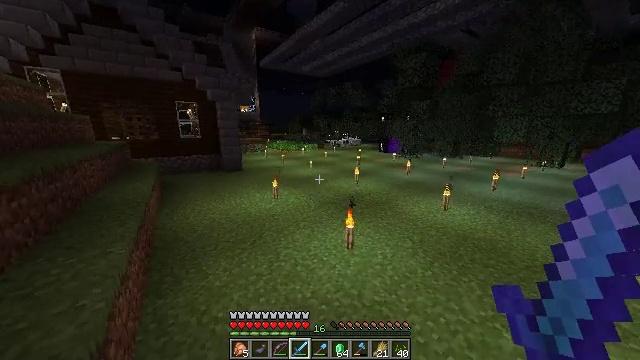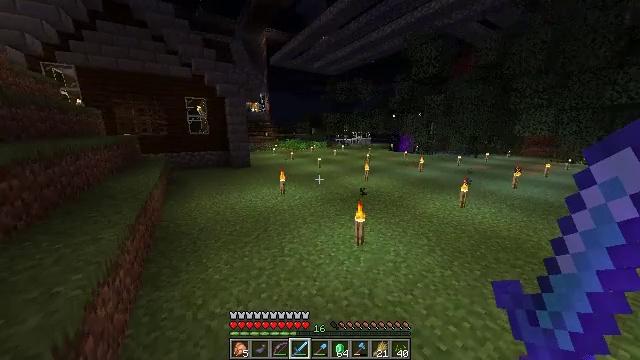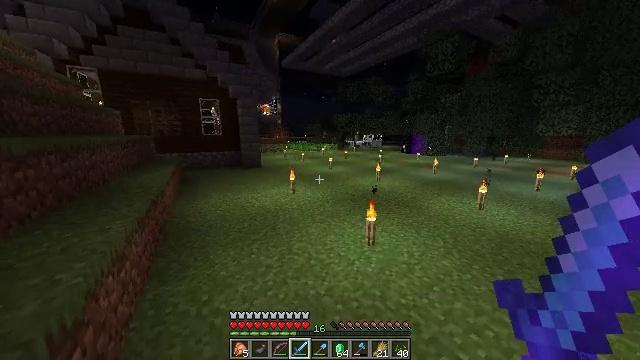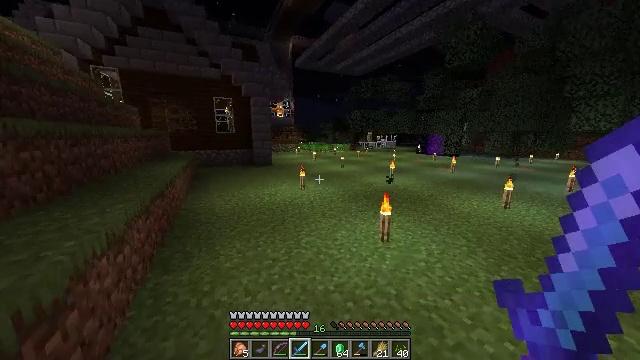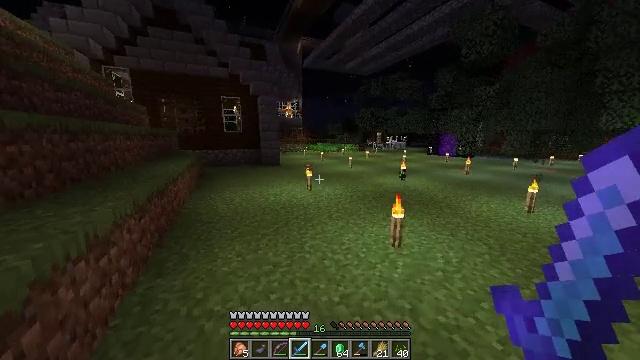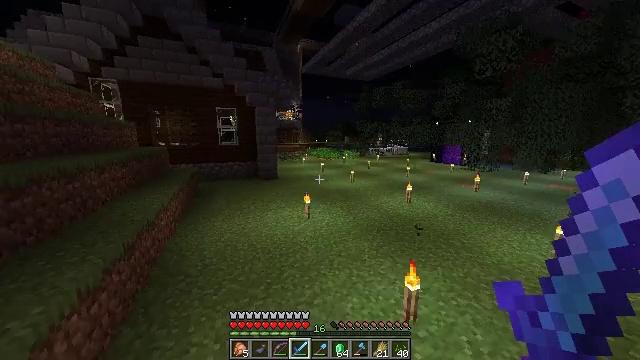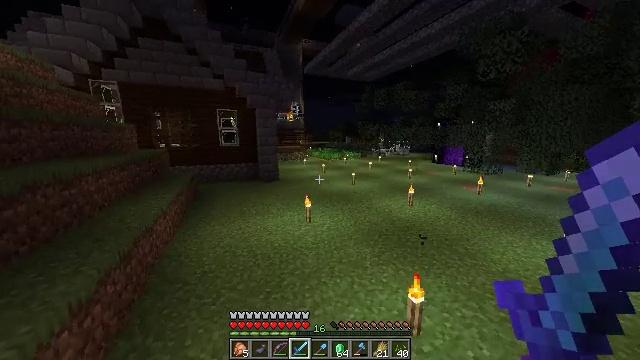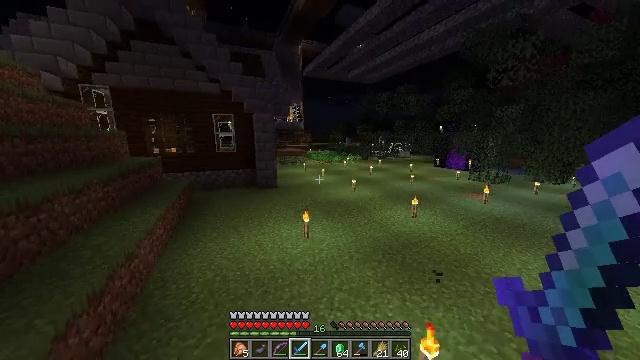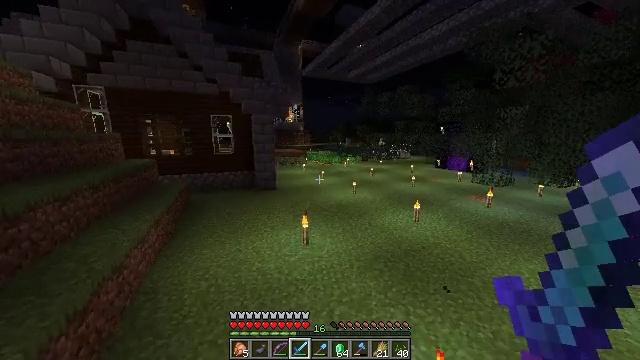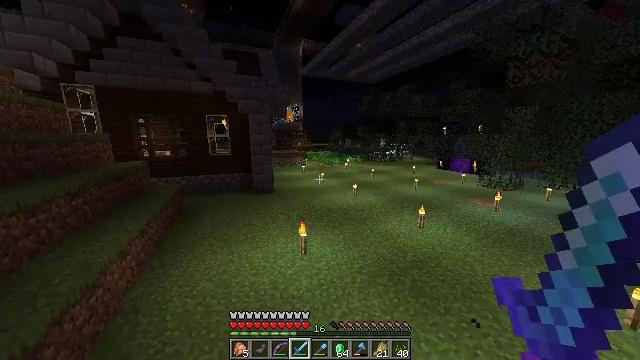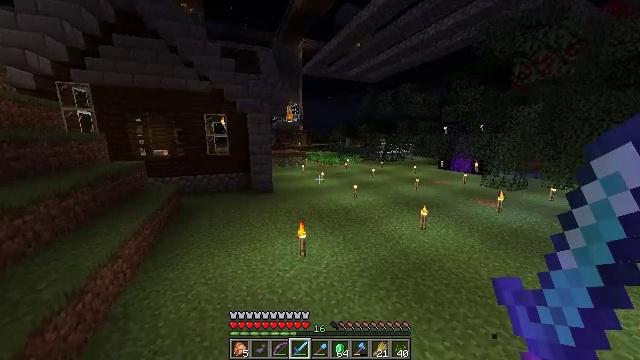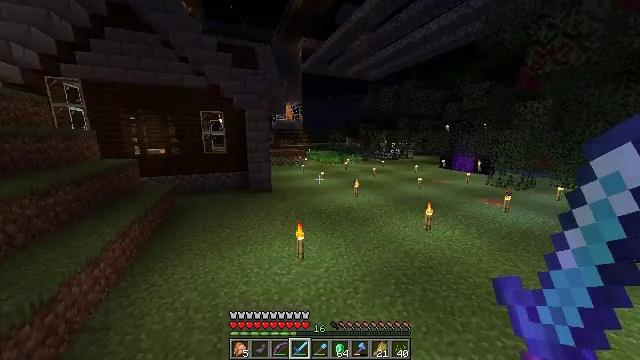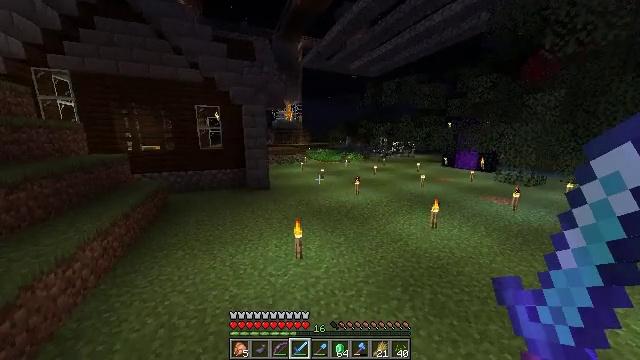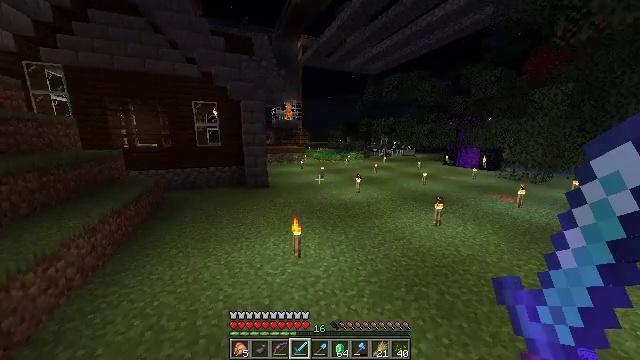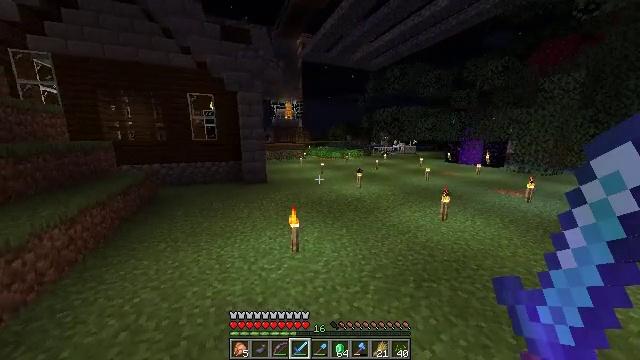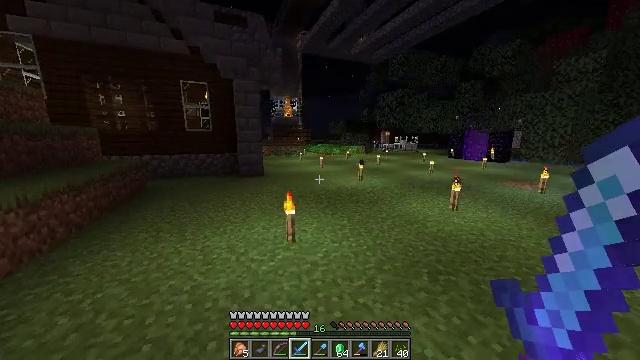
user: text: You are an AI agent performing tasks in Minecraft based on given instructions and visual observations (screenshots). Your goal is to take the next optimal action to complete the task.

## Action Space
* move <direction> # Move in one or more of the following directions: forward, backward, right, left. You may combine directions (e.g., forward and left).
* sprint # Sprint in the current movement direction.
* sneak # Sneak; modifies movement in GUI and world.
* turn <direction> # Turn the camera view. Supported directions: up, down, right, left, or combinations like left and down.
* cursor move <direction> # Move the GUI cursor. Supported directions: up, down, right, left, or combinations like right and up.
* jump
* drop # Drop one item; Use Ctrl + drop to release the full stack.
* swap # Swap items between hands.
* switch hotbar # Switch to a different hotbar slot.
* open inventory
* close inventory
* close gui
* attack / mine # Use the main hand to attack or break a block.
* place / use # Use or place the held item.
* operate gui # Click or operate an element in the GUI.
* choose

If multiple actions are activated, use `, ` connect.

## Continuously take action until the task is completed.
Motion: motion action
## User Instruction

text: Collect spruce leaves for landscaping.
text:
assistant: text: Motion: move forward, turn left, jump
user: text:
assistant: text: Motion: move forward, turn left, jump
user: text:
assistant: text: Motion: move forward, turn left, jump
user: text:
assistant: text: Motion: move forward, turn left, jump
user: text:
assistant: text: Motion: move forward, jump
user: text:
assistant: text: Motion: move forward, jump
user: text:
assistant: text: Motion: move forward, jump
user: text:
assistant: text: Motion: move forward, sprint, jump
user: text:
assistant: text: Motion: move forward, sprint, jump
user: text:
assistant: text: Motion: move forward, sprint, jump
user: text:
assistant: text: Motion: move forward, sprint, jump
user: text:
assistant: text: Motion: move forward, jump
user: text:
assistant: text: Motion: move forward, jump
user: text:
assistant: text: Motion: move forward, jump
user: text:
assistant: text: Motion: move forward, jump
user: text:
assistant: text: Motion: move forward, jump
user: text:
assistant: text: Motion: move forward, sprint, jump
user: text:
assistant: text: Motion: move forward, sprint, jump
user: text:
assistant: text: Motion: move forward, sprint, jump
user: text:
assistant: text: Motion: move forward, sprint, jump
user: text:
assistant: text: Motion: move forward, jump
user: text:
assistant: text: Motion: move forward, jump
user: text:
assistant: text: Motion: move forward, jump
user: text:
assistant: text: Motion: move forward, jump
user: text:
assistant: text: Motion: move forward, jump
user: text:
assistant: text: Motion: move forward, sprint, jump
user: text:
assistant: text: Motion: move forward, sprint, turn left, jump
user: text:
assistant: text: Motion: move forward, sprint, jump
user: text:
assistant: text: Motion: move forward, sprint, jump
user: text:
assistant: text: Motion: move forward, sprint, turn right, jump